Current action and preconditions to check: trajectory_clear

Your task: For each precondition in the list above, predict whether it will hold at this action.

Consider the current scene as observed from the mobile robot's camera, and analyze the predicted future states of all dynamic agents (e.g., people, animals, vehicles, or any moving entities) within the NEXT SECOND.

IMPORTANT: Only answer "very likely" if you are absolutely certain—based on strong, clear evidence—that a dynamic agent will violate the precondition in the predicted future state. Do NOT answer "very likely" for unlikely, ambiguous, or low-probability risks.

Ask yourself for each precondition: Is there a high probability, with clear and convincing evidence, that the predicted future states of any dynamic agent will interfere with the predicted future state of the currently executing action within the NEXT SECOND, causing that precondition to fail?

Assess the risk level based on these predictions. Use "likely" or "very likely" if motions create a clear risk of interference.

Use "neutral" or "improbable" if agents are nearby but their predicted paths are clearly diverging or non-conflicting.

Failure Risk Categories: "very improbable", "improbable", "neutral", "likely", "very likely"

Answer Format: Output ONLY the probability_of_failure value from these categories: "very improbable", "improbable", "neutral", "likely", "very likely"

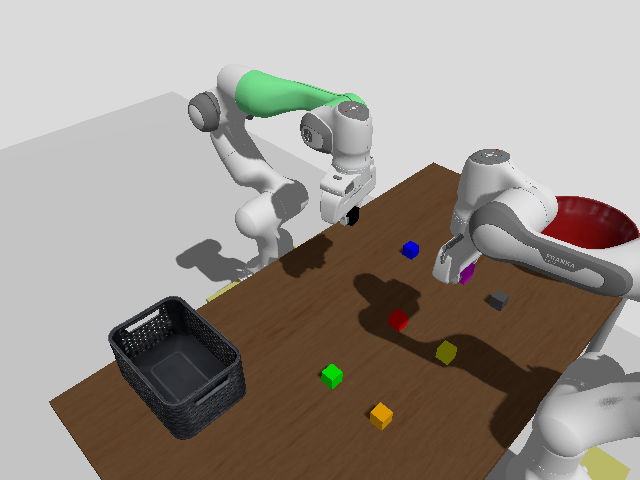

Answer: very improbable